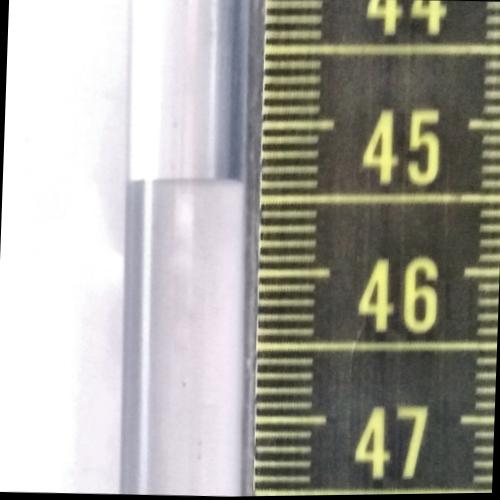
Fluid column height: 45.4 cm